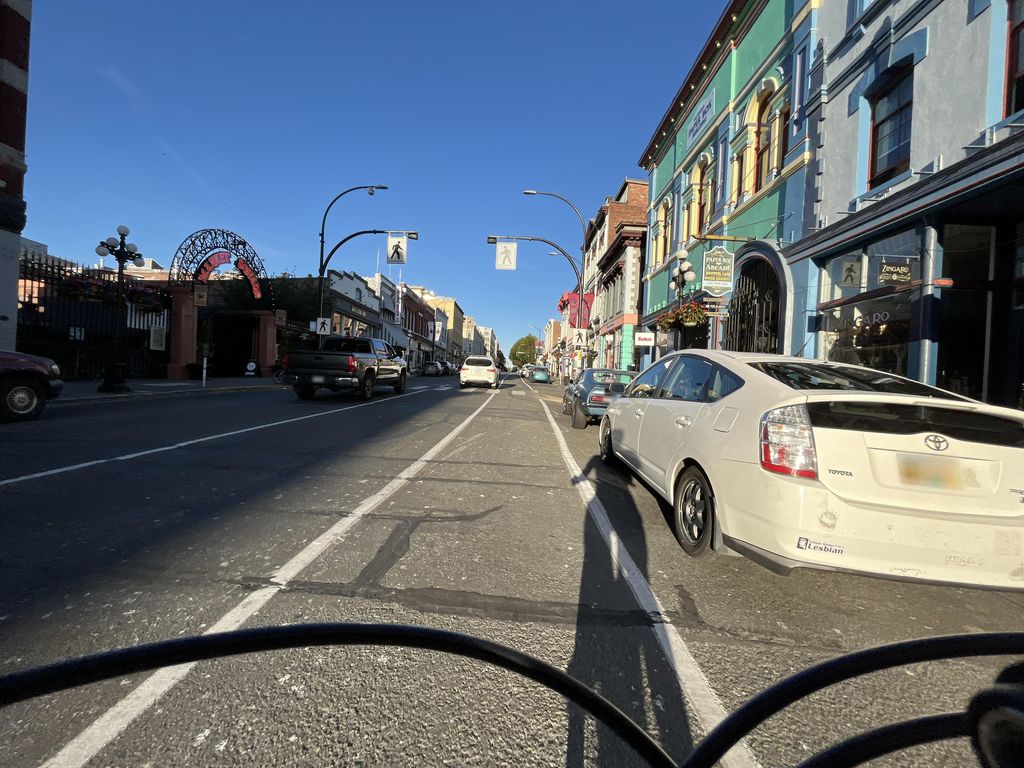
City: victoria